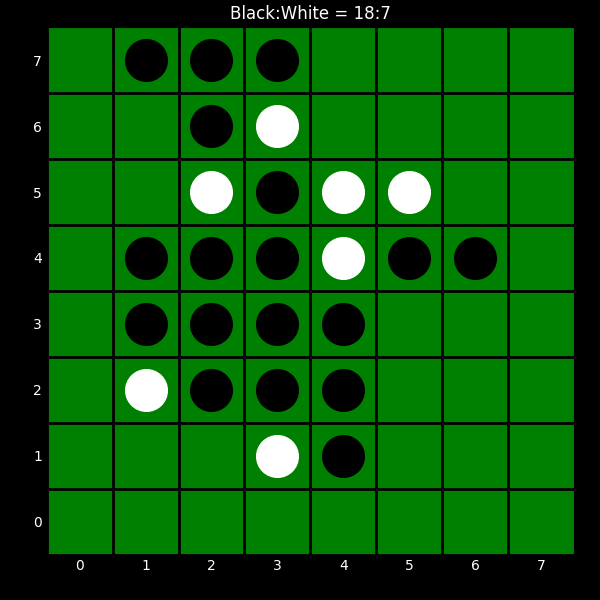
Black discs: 18
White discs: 7